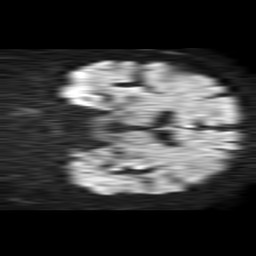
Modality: TRACE
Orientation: coronal
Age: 70
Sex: male
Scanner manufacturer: philips
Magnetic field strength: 1.5 T
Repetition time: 4.6 s
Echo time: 0.08631 s